Question: How i can add <URL> support to a TMemo or TRichEdit component
i am using Delphi XE

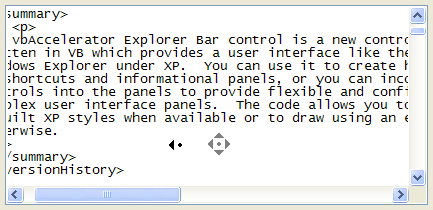
Answer: You must set the <URL> unit to your project.
To avoid the memory leak caused by the 'IMouse' unit you must add this code before you application exit (for example in the 'finalization' part of your main unit).
'''
if Assigned(Mouse.PanningWindow) then
Mouse.PanningWindow := nil;
'''